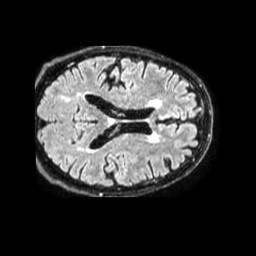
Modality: FLAIR
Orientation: axial
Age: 79
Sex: male
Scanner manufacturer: philips
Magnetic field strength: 1.5 T
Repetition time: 4.8 s
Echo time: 0.3251 s